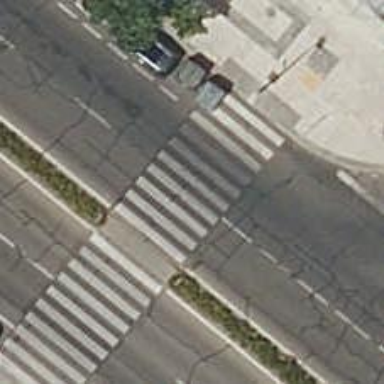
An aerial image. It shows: Unmarked zebra crossing on footway.